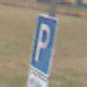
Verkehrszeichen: Parken
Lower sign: SonstigeBeschraenkungen3
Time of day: Midday
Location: Outdoor (Suburban)
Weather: Overcast
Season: NotSpecified
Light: Natural